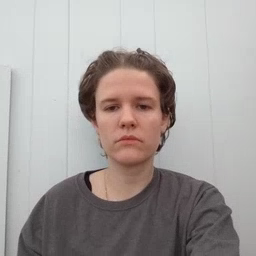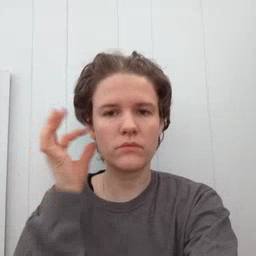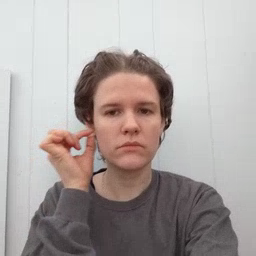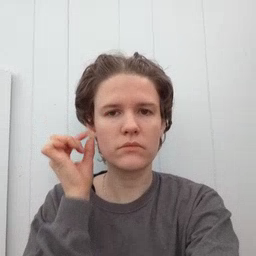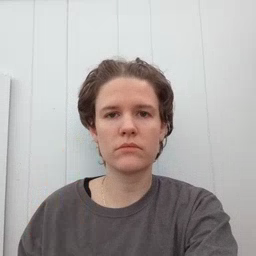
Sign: ear